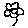
Label: flower